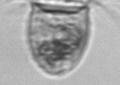
Label: Balanion